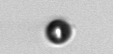
Label: bead